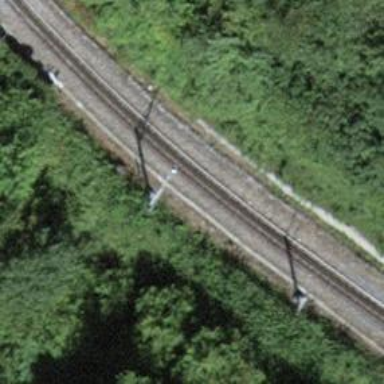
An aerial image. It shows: Narrow-gauge railway track with one electrified contact line.